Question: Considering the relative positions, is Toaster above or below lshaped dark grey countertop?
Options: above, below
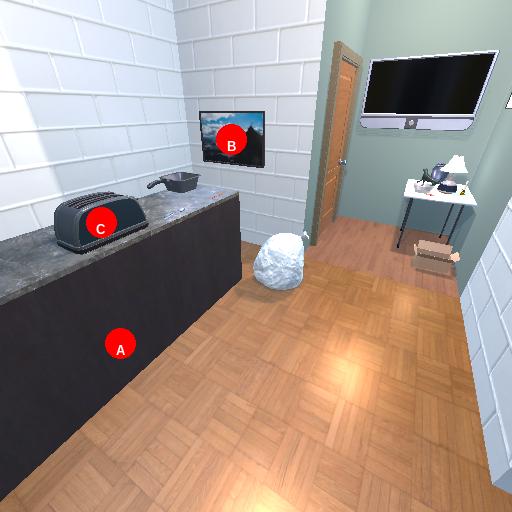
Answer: above